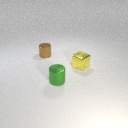
small yellow metal cube behind small green metal cylinder